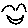
Label: smiley face